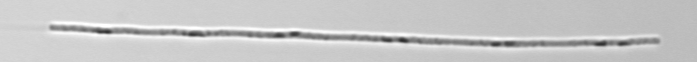
Label: Leptocylindrus